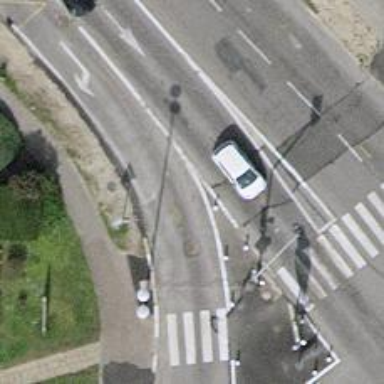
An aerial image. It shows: Uncontrolled zebra crossing on the road.